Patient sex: F
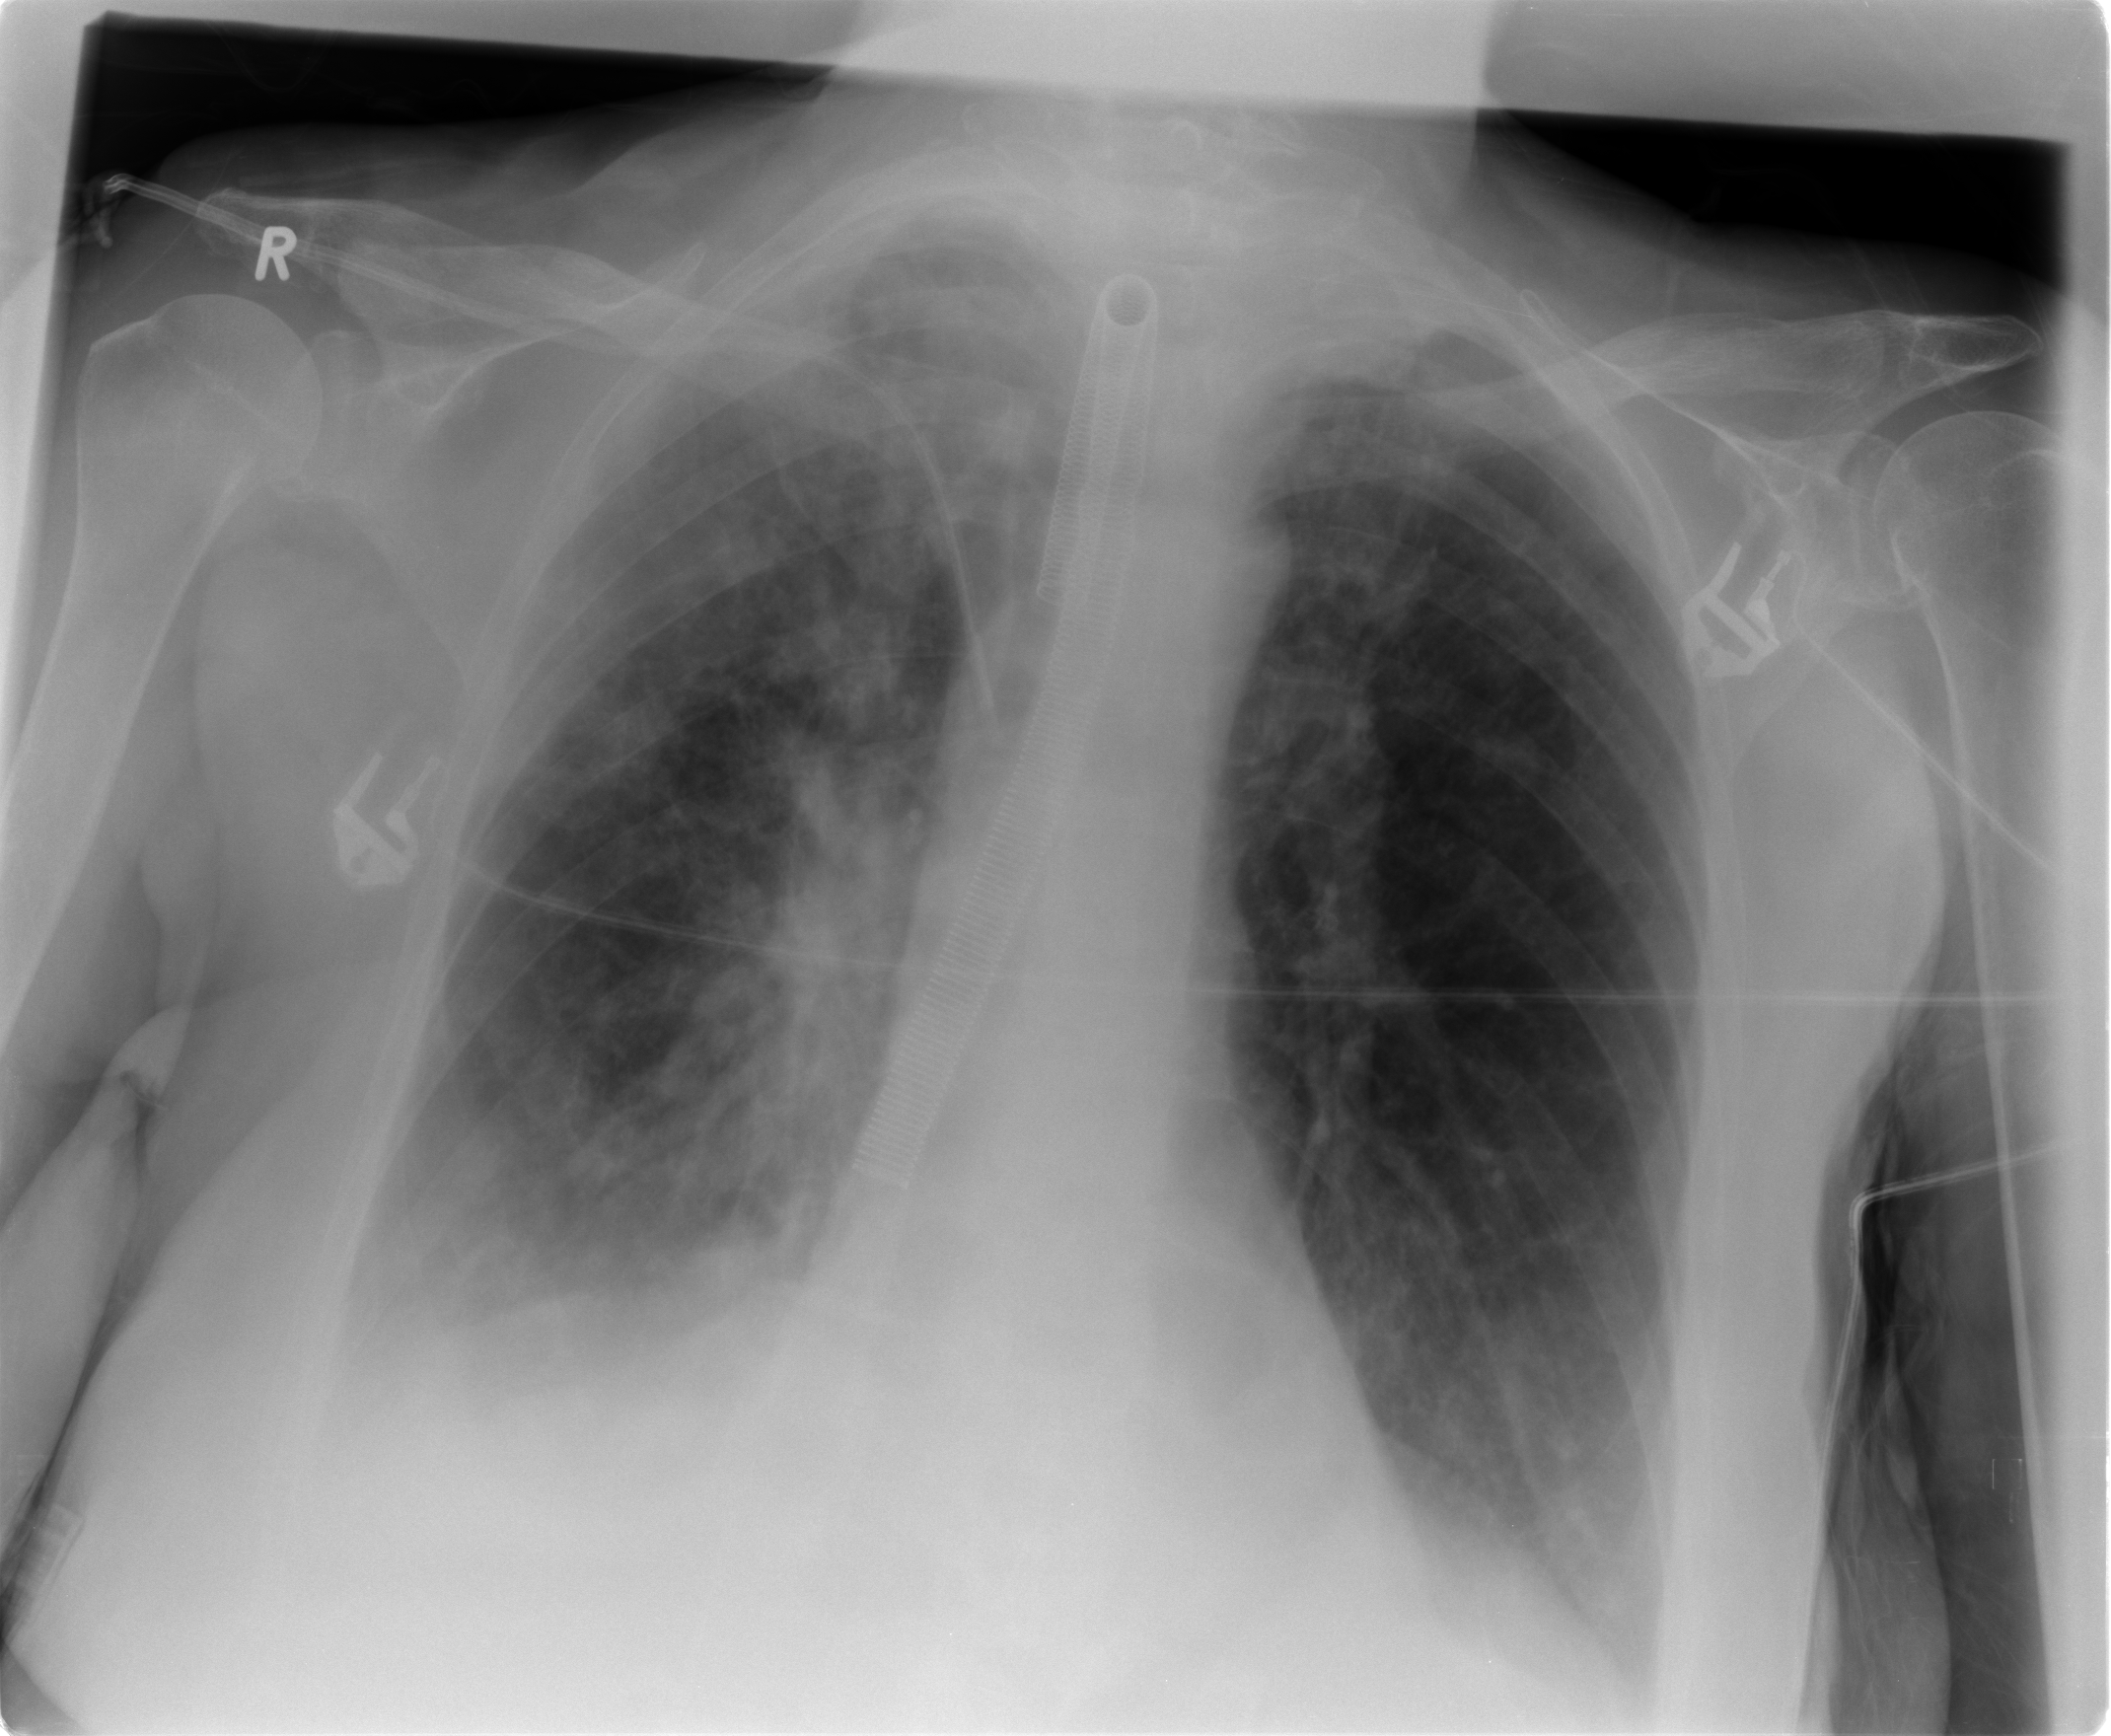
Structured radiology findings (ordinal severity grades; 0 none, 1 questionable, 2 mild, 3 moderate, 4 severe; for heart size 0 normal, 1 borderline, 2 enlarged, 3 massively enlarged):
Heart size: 0
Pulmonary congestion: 2
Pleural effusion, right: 2
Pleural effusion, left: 2
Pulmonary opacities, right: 3
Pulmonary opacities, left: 0
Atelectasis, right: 2
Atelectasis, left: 0